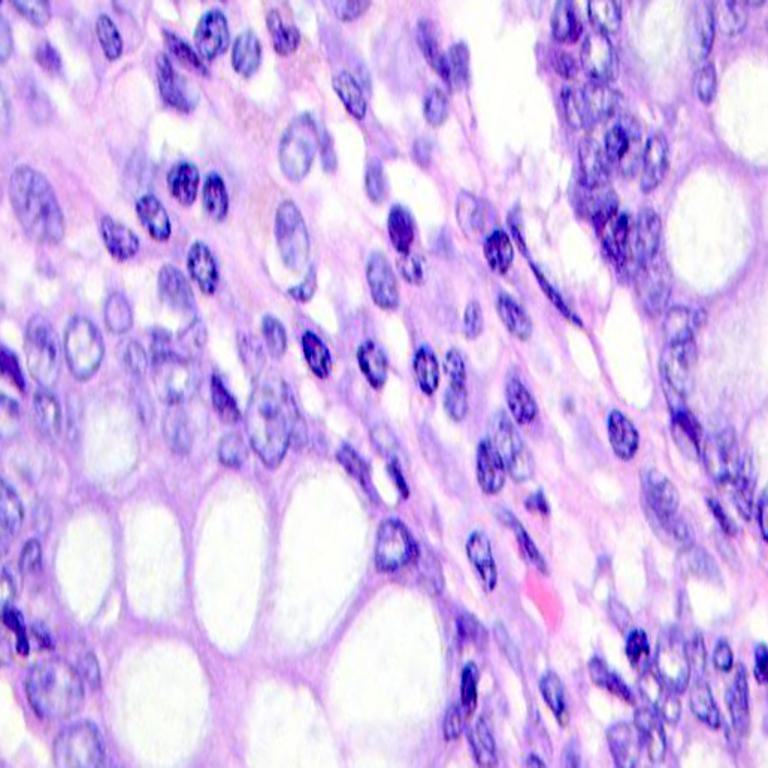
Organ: colon
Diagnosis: benign